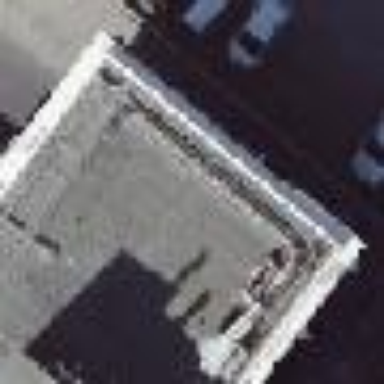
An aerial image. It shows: Commercial building.